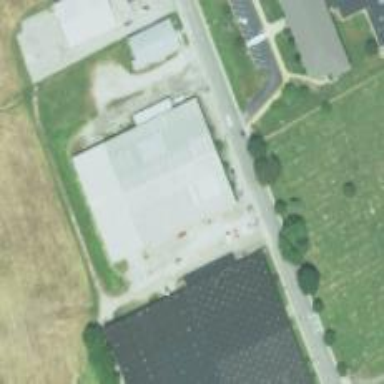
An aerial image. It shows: Industrial warehouse building.